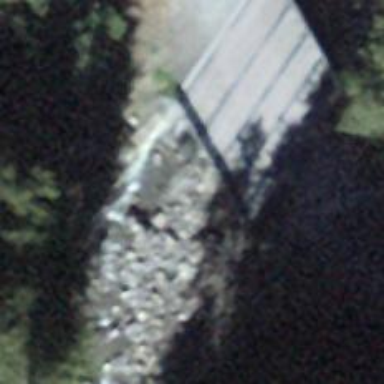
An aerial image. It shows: Track road going over bridge with grade1 tracktype.